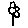
Label: flower